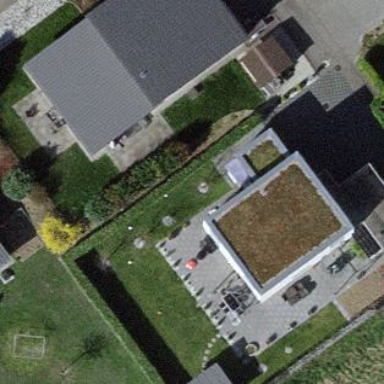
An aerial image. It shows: Detached building with gabled roof.